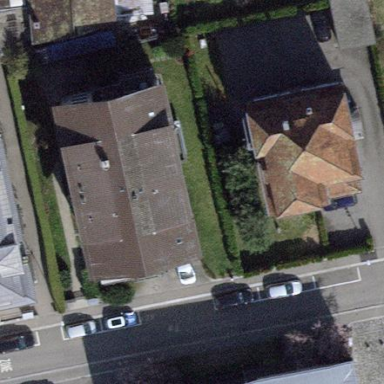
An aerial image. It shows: Image showing building with apartments.